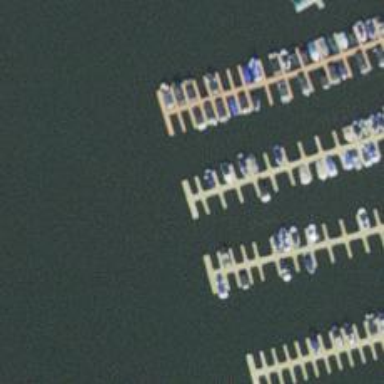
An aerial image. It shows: Man-made pier.